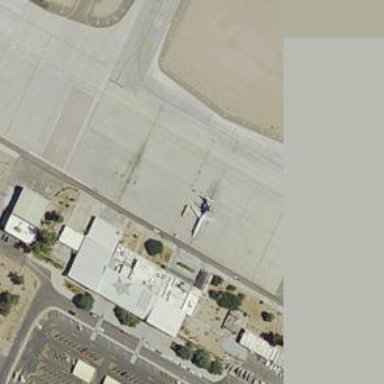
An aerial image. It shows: View of taxiway at the airport.